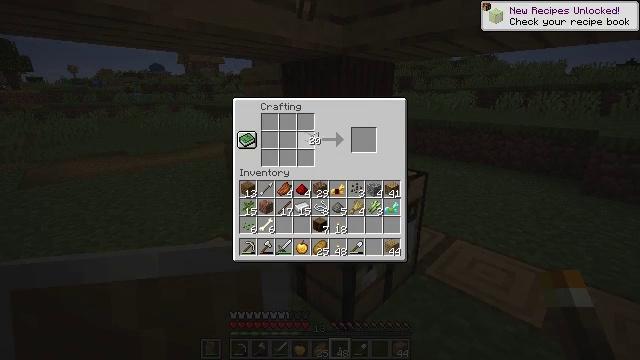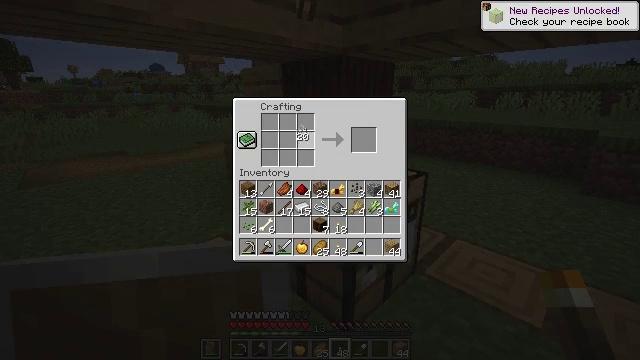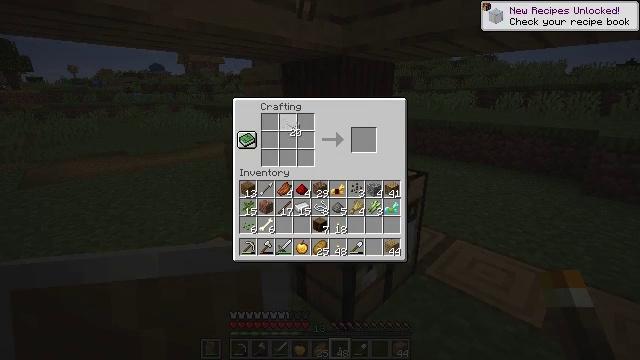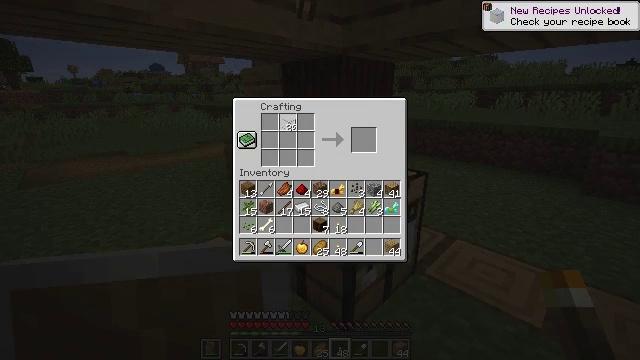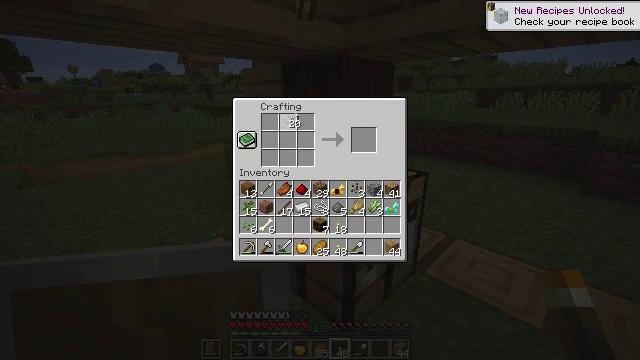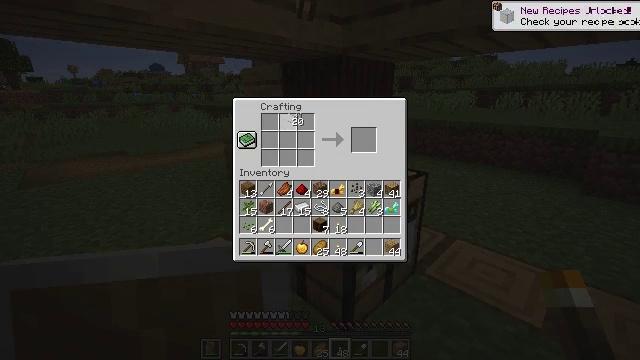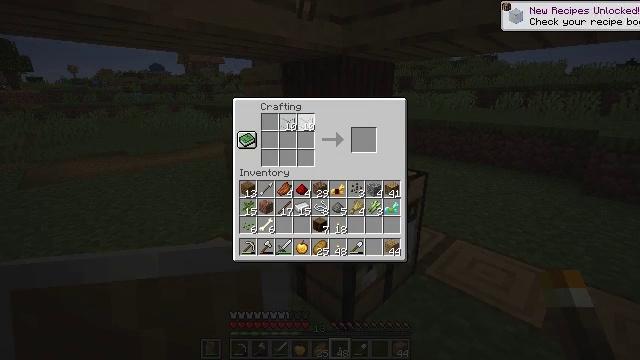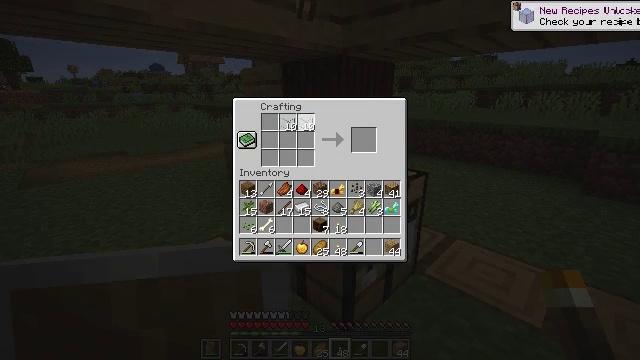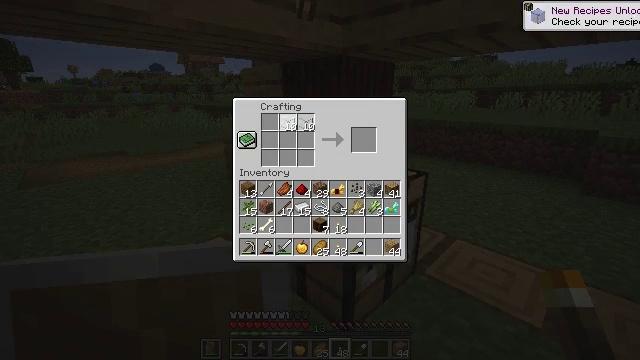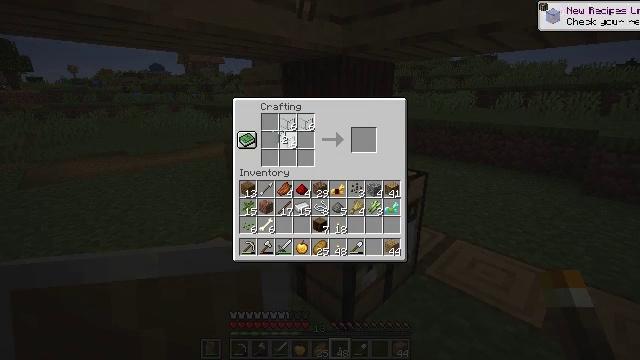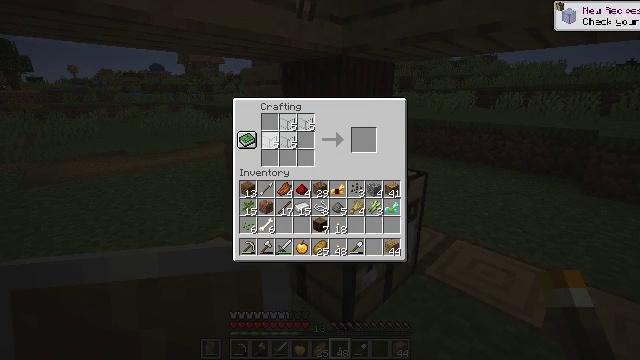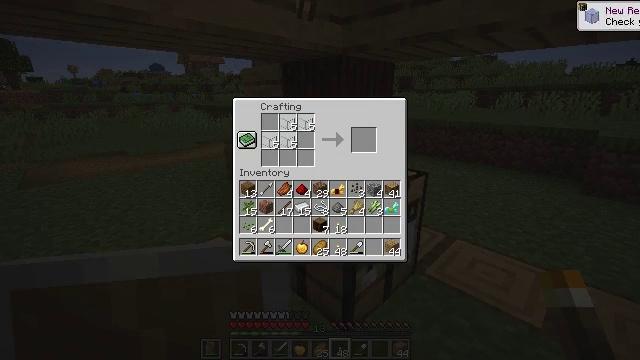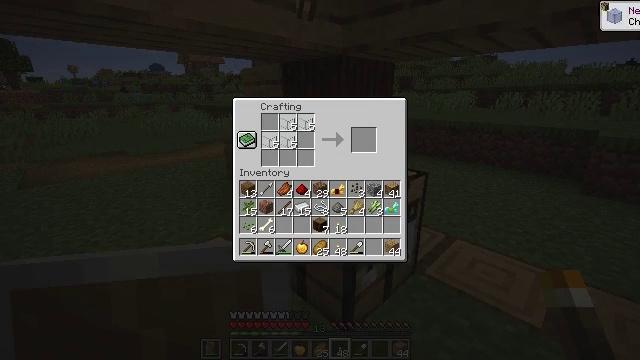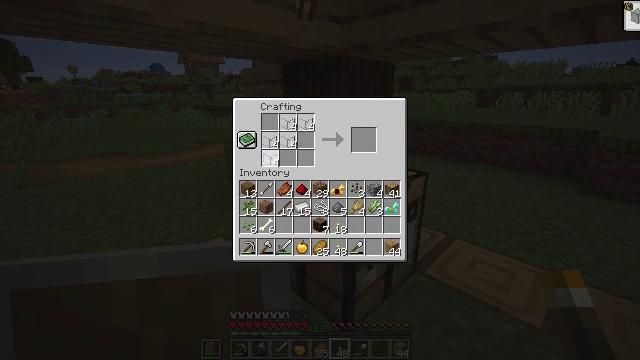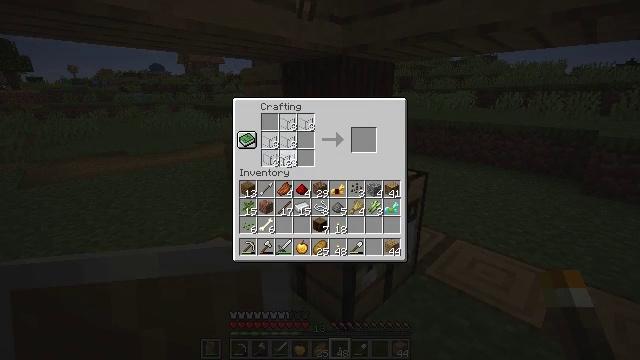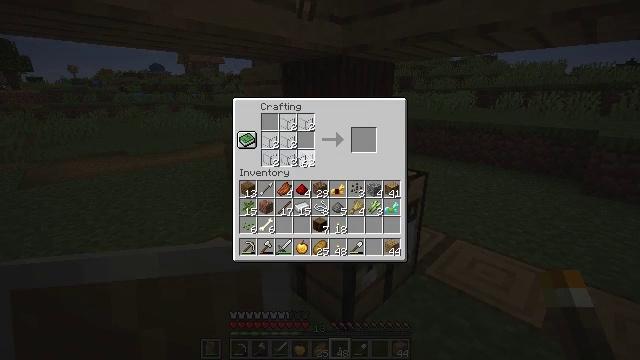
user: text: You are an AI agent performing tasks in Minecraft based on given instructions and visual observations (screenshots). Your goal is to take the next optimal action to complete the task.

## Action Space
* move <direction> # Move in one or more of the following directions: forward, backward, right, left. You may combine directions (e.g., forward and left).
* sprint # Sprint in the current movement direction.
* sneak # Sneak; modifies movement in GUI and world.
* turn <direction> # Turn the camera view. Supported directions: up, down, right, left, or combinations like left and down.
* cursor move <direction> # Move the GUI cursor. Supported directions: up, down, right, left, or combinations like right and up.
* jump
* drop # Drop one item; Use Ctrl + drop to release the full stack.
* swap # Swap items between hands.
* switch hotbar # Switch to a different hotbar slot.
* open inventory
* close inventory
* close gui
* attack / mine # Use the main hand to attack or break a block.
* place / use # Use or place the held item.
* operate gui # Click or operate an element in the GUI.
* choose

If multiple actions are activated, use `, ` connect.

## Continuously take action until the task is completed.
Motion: motion action
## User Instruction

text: Make a glass pane using glass blocks on the crafting table.
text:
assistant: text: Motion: cursor move left
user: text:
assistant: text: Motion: cursor move left
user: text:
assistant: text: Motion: no_op
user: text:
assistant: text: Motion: operate gui
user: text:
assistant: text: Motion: operate gui
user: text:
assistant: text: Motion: operate gui
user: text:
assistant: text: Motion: operate gui
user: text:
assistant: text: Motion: cursor move down, operate gui
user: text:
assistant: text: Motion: cursor move left, operate gui
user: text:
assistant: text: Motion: cursor move left, operate gui
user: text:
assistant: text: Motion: cursor move left, operate gui
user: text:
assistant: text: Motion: cursor move down, operate gui
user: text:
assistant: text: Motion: cursor move right and down, operate gui
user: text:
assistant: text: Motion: cursor move right, operate gui
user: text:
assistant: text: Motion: cursor move right, operate gui
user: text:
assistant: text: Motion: operate gui
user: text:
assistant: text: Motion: operate gui
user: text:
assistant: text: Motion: cursor move up, operate gui
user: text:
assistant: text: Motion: cursor move left and up, operate gui
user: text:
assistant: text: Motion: cursor move left, operate gui
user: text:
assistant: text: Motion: operate gui
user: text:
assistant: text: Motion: operate gui
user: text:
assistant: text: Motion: operate gui
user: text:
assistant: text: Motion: operate gui
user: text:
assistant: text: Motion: operate gui
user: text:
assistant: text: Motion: cursor move right, operate gui
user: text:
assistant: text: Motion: cursor move right, operate gui
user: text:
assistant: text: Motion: operate gui
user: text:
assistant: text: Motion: operate gui
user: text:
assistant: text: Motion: operate gui